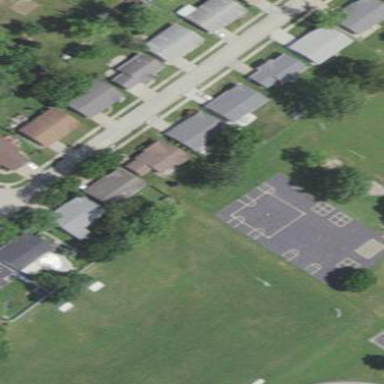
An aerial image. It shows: Asphalt schoolyard.